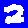
Digit: 2